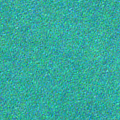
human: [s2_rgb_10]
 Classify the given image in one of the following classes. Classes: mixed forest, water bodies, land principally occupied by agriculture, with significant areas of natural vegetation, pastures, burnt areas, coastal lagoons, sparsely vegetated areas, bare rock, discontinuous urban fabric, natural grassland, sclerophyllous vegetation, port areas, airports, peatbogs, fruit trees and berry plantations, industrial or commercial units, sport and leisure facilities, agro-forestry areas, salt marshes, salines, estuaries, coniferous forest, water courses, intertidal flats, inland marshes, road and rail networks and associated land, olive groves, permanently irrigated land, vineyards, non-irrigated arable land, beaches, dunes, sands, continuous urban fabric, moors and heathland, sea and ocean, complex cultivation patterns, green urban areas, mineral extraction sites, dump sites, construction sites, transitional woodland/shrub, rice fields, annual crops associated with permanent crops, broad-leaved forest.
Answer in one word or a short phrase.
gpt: sea and ocean